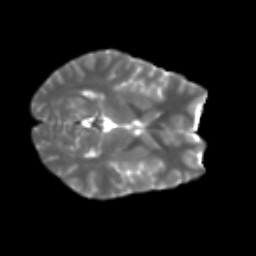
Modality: T2w
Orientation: axial
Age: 23
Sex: female
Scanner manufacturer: ge
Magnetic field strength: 3 T
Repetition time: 7.8 s
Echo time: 0.0606 s